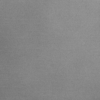
Label: dusty